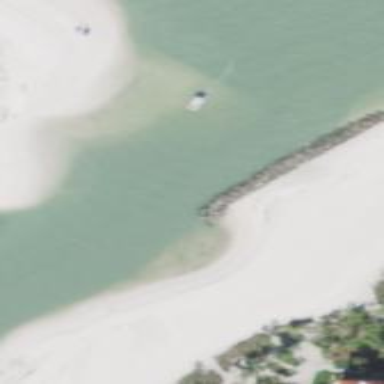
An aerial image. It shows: Breakwater structure.